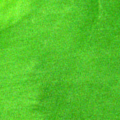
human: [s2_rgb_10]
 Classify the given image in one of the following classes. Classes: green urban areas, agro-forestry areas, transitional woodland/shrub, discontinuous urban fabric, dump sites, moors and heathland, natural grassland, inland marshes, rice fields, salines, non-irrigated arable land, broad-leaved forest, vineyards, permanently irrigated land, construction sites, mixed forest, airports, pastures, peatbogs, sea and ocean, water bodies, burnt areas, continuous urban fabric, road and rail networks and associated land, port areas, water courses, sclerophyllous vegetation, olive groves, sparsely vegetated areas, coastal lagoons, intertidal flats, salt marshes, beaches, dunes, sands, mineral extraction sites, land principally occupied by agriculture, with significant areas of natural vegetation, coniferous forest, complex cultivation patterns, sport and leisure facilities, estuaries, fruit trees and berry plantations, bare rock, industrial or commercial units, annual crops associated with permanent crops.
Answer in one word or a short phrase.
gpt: coastal lagoons